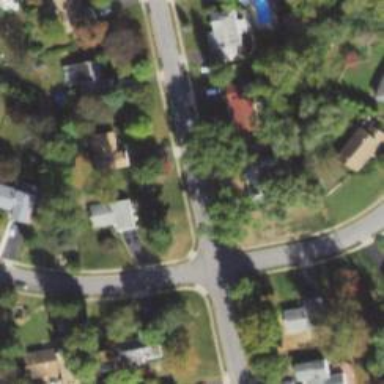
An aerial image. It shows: Unmarked road crossing.